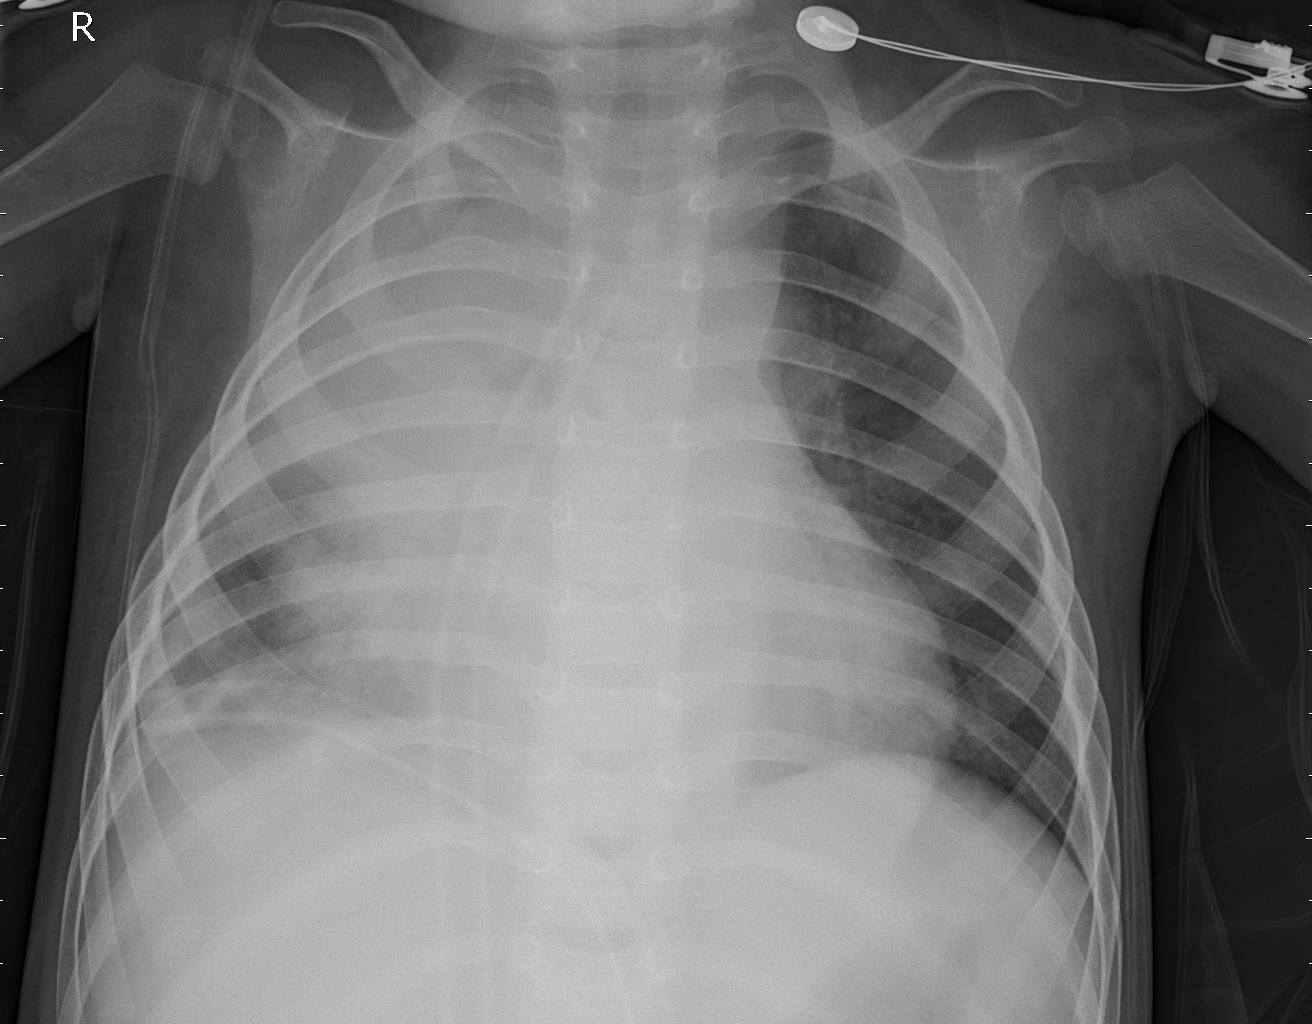
Diagnosis: PNEUMONIA